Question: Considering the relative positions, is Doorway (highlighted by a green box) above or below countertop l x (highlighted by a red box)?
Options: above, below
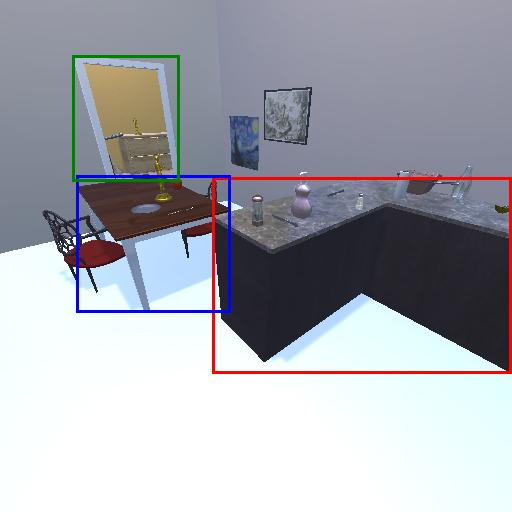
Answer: above